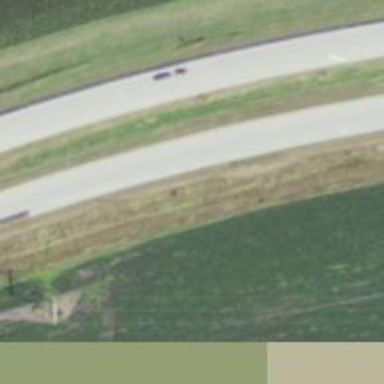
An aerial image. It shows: Trunk highway.